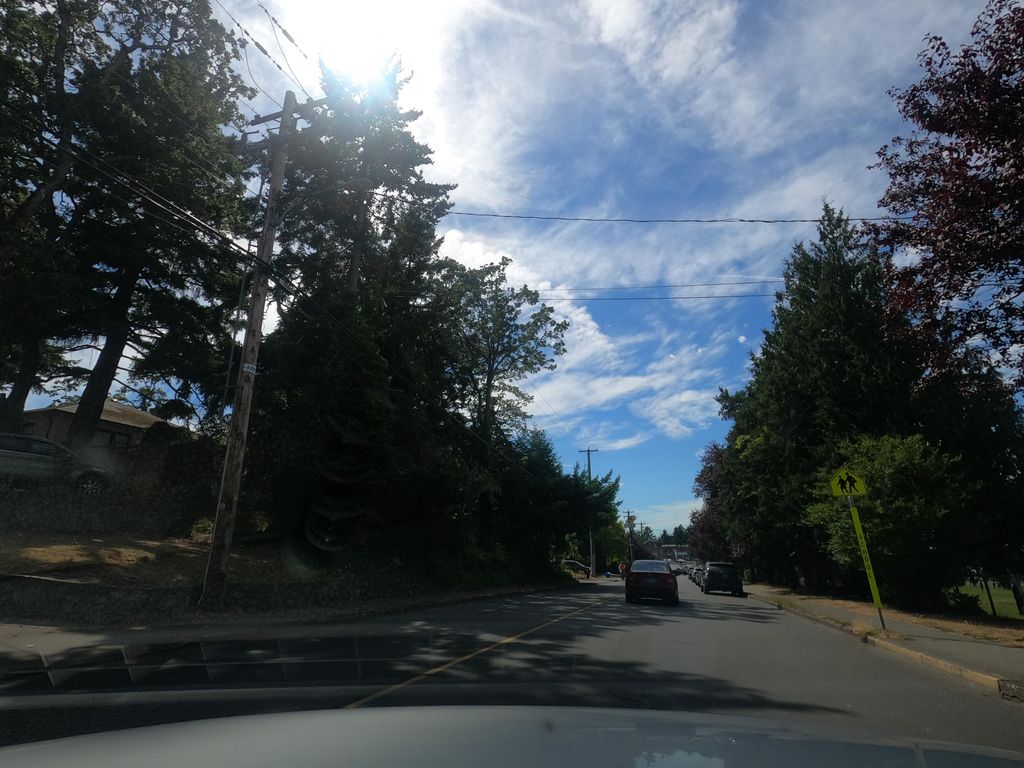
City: victoria